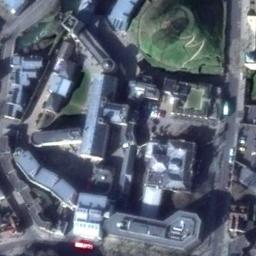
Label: palace